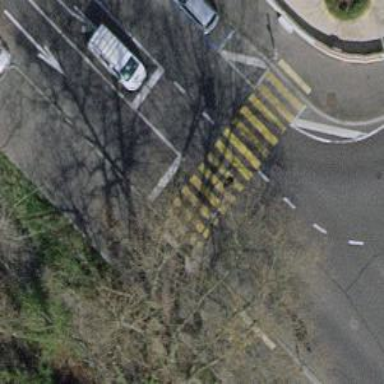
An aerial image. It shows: Crossing with zebra markings regulated by traffic signals.